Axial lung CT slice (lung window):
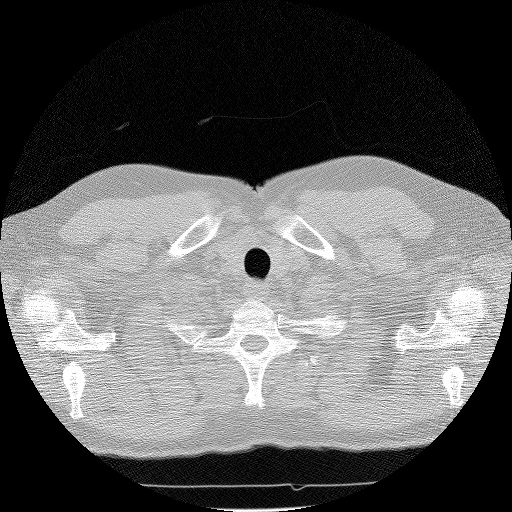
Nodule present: no